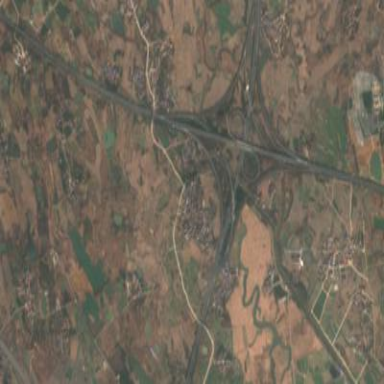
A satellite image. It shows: Junction on the motorway.